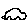
Label: car